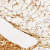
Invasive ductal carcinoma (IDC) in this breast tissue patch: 0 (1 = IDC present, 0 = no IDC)